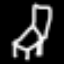
Label: chair